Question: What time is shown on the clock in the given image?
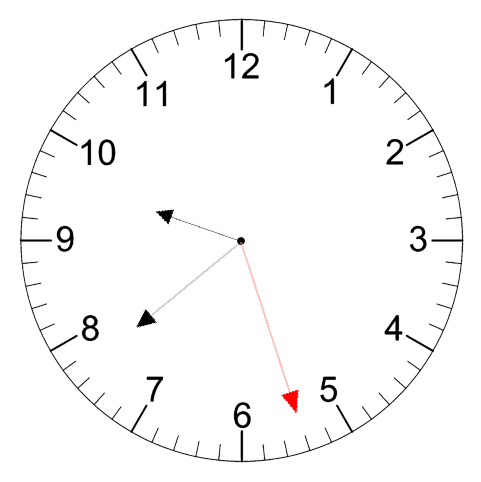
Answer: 09:38:27